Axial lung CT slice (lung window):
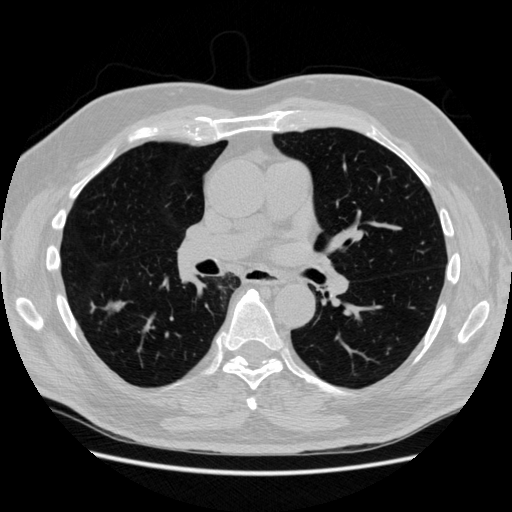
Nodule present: yes
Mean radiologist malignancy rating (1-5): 3.75